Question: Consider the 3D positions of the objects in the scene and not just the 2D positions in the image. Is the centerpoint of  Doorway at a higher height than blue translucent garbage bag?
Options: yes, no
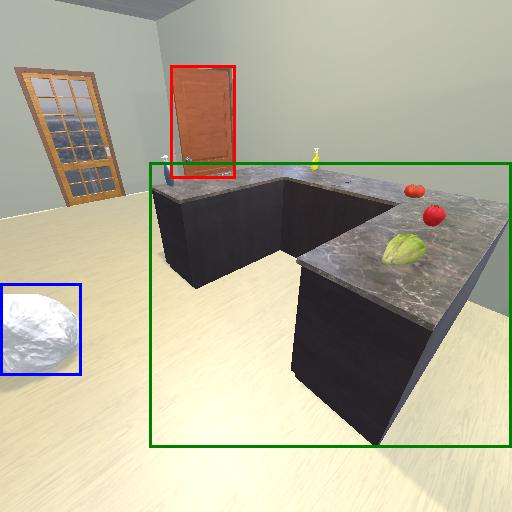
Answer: yes